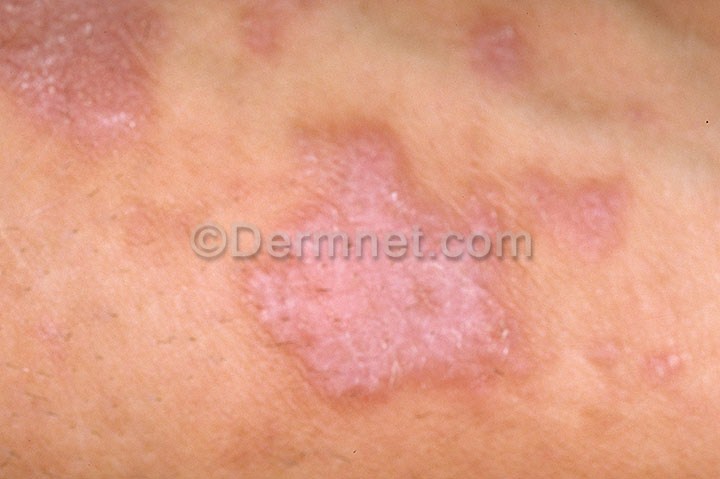
Disease: Nail Fungus and other Nail Disease